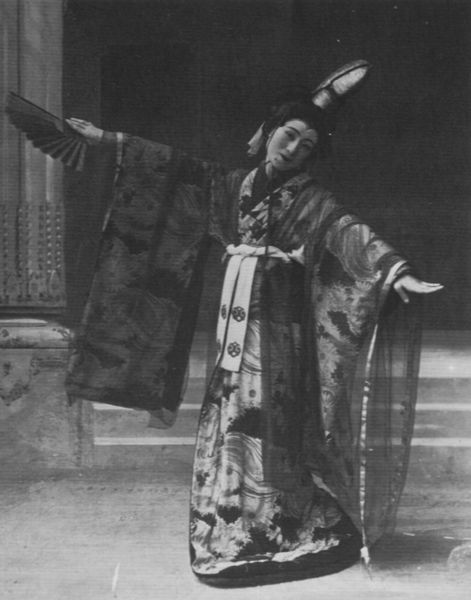
Titel: Japanische Schauspielerin
Künstler: Atelier Nadar
Institution: unbekannt
Schlagwörter: kopf, umhang, weiß, bewegung, blumen, frau, frisur, grau, hell, hintergrund, hut, kleid, raum, schmuck, schwarz, säule, zeichen, gürtel, schal, schleier, fächer, mode, muster, ornament, tanz, arme, augen, band, falten, kragen, sockel, ärmel, bild, hände, boden, gewand, haare, kostüm, schnur, stoff, saum, aufführung, bühne, prostituierte, theater, tänzerin, schminke, seide, japan, ballett, tüll, saal, treppe, gefaltet, ornamente, stufe, stufen, schriftzeichen, geneigt, foto, fotografie, photographie, asien, geisha, schwarzweiss, dynamik, asiatisch, gestik, photo, tracht, china, gebunden, postament, fließen, kopfschmuck, ritual, fotografi, anmut, anmutig, bund, schauspielerin, kannelur, opera, gleichgewicht, asian, kimono, fernost, shinto, freudenhaus, fächertanz, asiatin, dancer, sal, volkstracht, traditionell, ceremony, edo, geisa, hanai, kibuki, meji, neigt, obi, photographie fotografie, seie, singer, tanzende geisha, tokyo, vorte